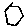
Label: hexagon